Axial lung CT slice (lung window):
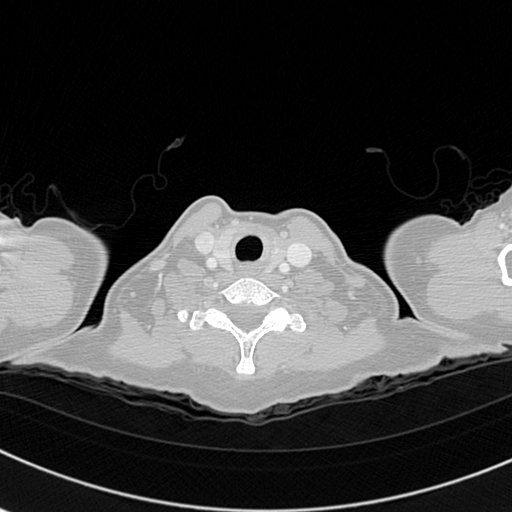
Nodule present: no